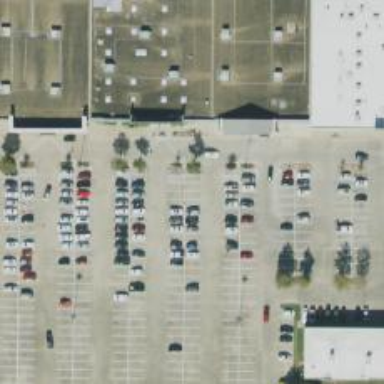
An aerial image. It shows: Parking space.